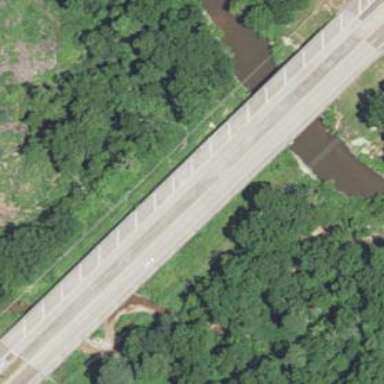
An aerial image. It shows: Man-made bridge.